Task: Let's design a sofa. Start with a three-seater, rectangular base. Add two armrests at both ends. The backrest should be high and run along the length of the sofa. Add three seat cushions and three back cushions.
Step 501:
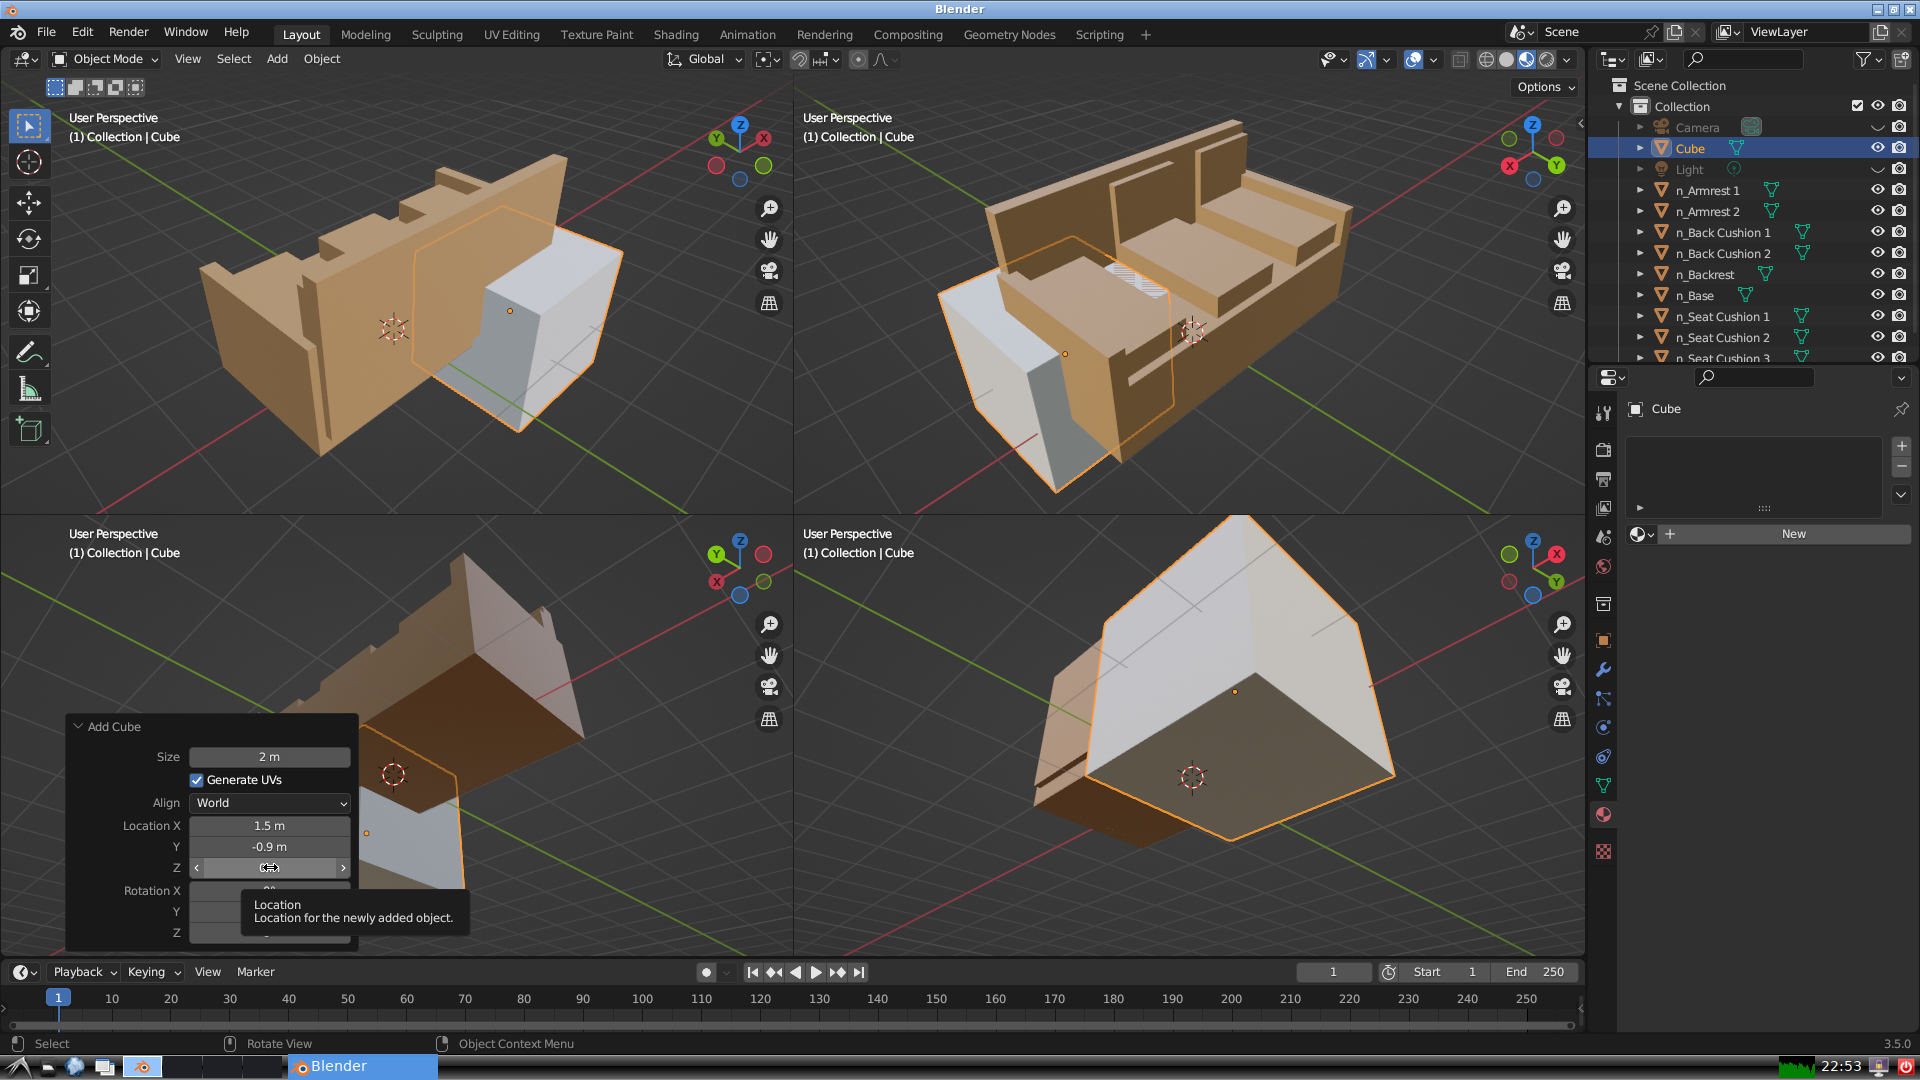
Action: click: no